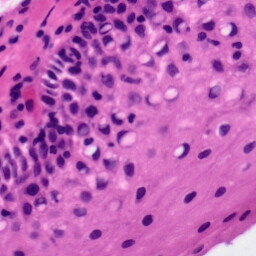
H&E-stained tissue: Tonsil